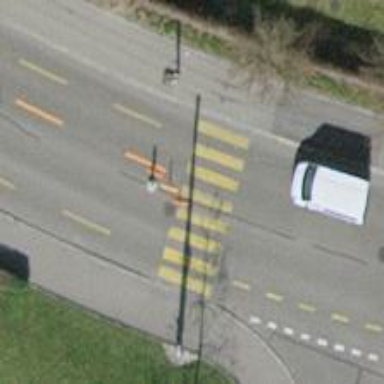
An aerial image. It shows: Asphalt footway with marked crossing featuring table-like traffic calming structure.